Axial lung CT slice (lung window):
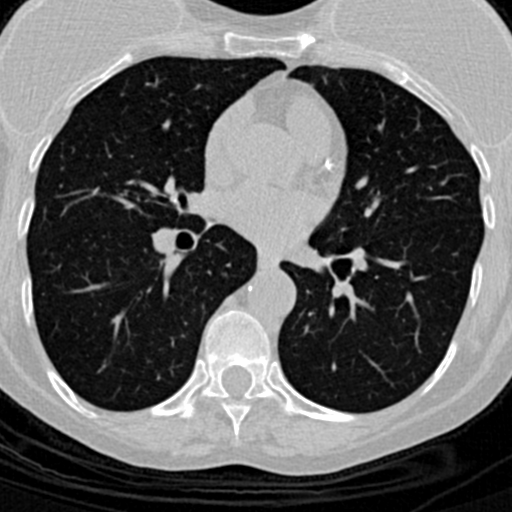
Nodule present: no